Question: I wonder how I accomplish the following in the 'System.Windows.Forms.StatusStrip'

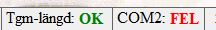
Answer: You can use other controls inside a Status Strip.